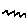
Label: zigzag